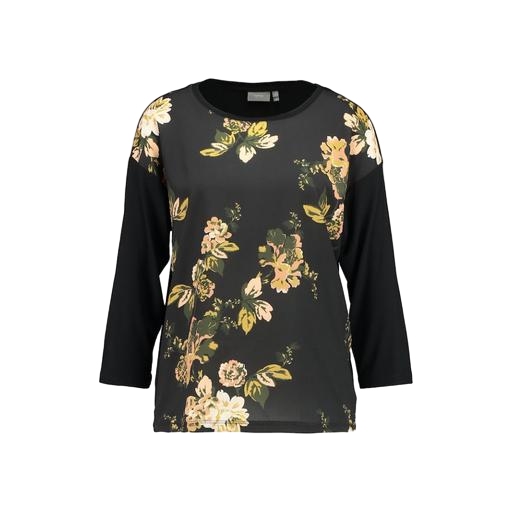
black floral-print top, black plus size printed t-shirt only macy, multicolor floral-print t-shirt only macy, white background